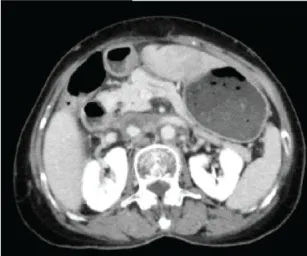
The tumor thrombus in the right atrium.
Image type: radiology (ct)